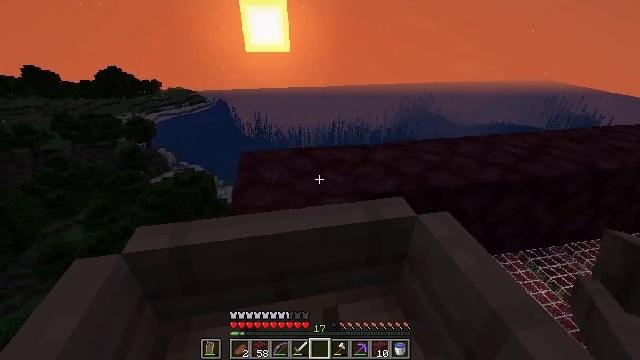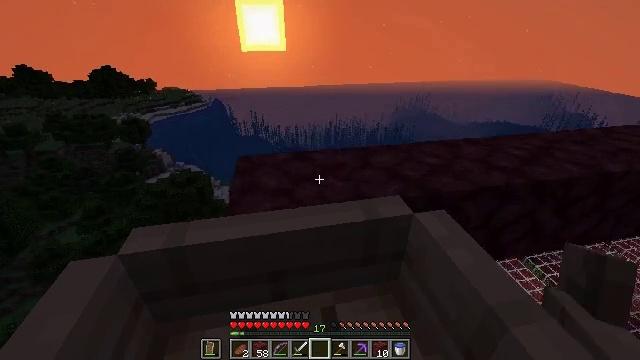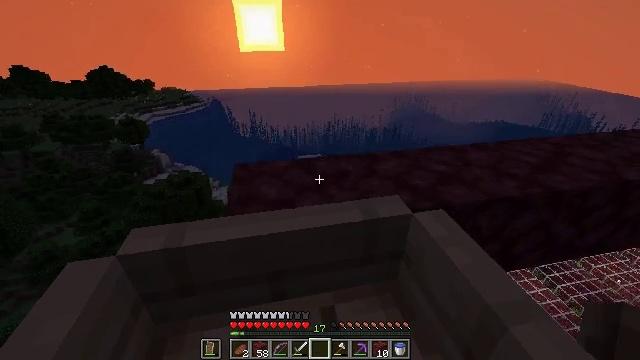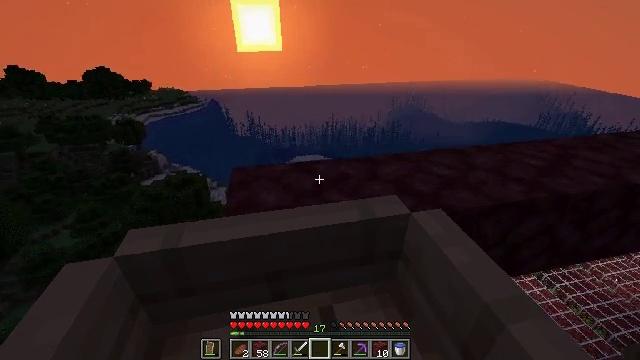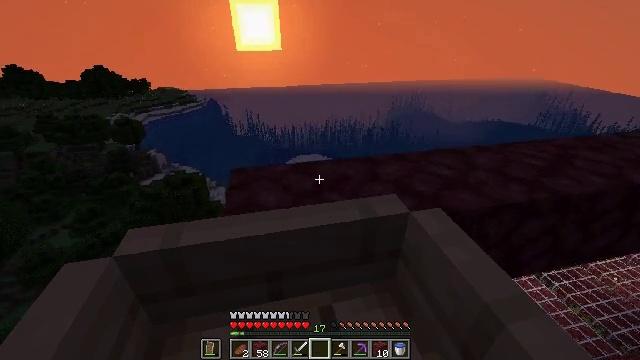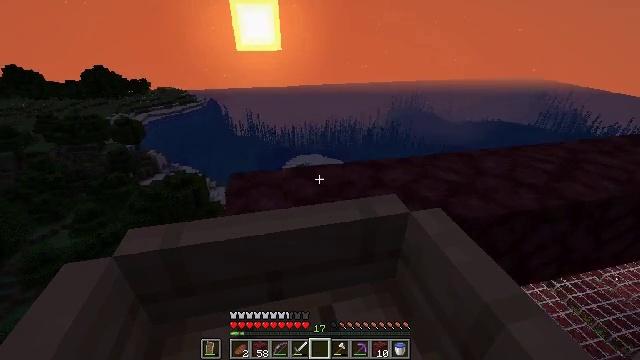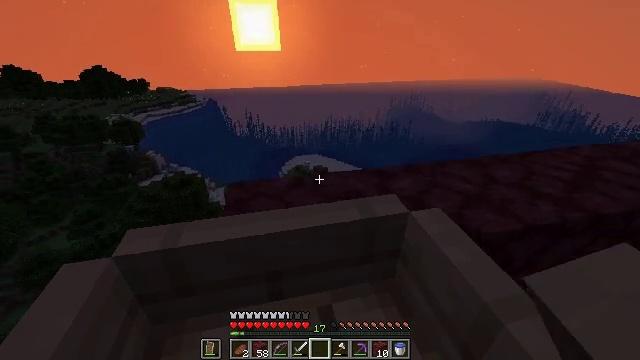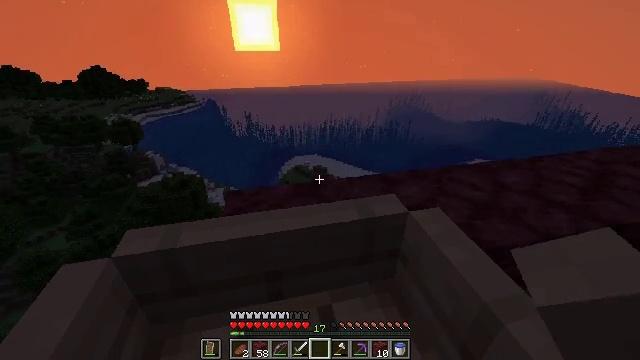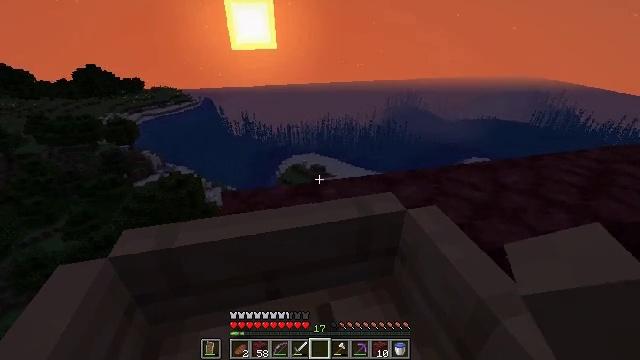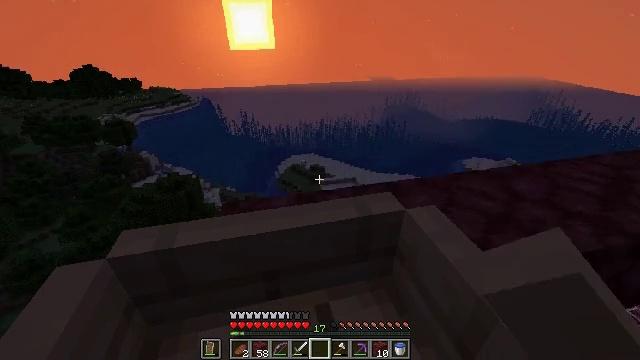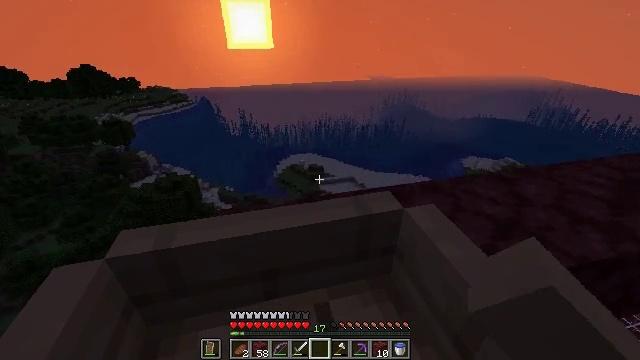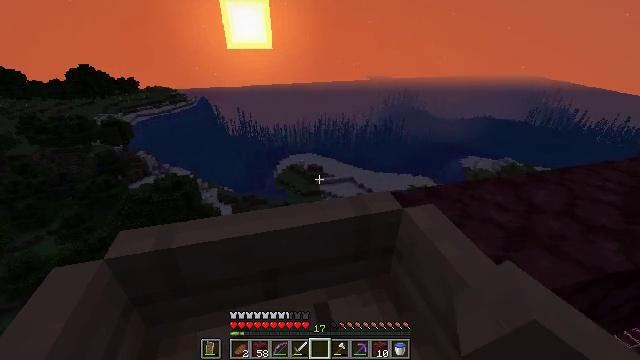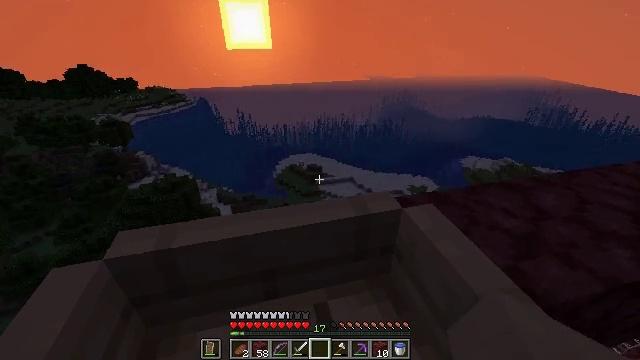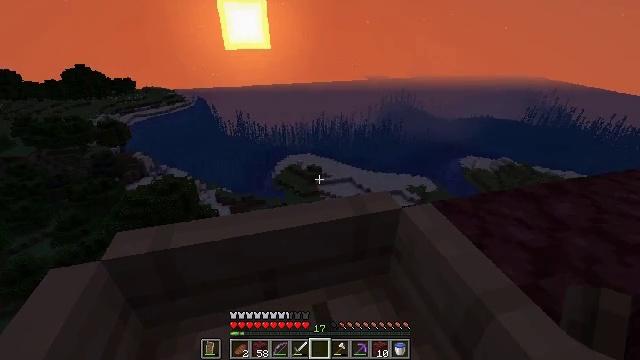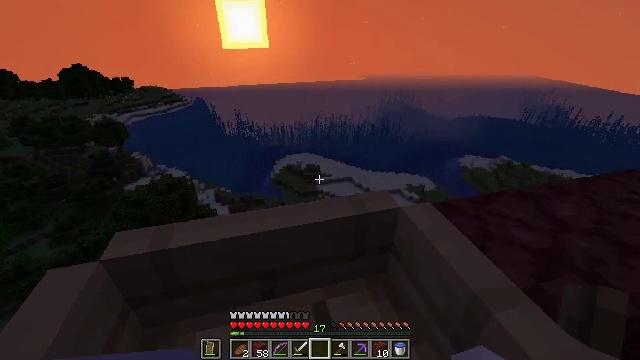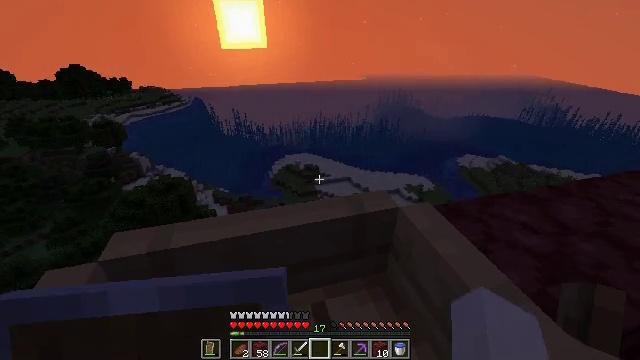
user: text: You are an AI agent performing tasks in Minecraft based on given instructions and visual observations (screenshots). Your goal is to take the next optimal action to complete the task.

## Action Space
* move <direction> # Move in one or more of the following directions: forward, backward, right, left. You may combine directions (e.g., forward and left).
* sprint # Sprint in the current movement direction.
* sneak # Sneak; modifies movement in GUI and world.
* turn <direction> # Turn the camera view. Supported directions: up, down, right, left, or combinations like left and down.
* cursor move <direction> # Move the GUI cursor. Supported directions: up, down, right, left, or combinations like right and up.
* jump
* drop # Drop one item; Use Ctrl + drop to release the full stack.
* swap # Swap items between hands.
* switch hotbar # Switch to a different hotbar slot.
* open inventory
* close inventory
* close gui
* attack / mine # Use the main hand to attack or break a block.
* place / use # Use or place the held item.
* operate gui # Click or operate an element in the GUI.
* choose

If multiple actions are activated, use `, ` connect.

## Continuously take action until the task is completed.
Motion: motion action
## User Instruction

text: Break the white bed to relocate it.
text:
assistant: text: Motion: move forward
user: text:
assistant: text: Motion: move forward
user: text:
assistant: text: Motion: move forward
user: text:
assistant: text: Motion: move forward
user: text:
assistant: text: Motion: move forward
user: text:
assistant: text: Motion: move forward
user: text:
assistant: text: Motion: move forward
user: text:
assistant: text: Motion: move forward
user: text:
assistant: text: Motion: move forward
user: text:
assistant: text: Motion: move forward
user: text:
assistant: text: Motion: move forward
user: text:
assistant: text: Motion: no_op
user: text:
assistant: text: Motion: no_op
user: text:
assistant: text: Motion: no_op
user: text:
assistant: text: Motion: no_op
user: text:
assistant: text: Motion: no_op
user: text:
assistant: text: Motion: no_op
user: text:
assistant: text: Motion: no_op
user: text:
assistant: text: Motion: no_op
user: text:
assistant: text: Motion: no_op
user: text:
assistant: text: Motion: no_op
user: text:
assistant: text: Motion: move forward
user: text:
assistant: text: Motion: move forward
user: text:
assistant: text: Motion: move forward
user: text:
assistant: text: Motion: move forward
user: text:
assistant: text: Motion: no_op
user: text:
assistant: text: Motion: no_op
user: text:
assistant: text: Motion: no_op
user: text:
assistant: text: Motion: no_op
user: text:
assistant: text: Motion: move right